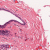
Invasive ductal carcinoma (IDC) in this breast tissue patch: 0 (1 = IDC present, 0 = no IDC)